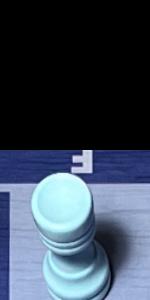
Label: Rook_White